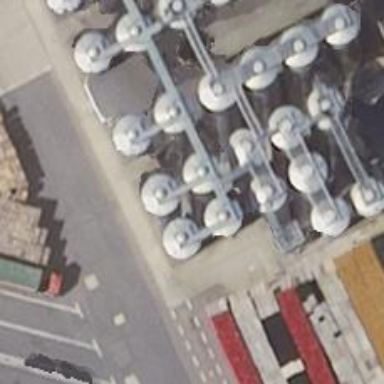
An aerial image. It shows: Storage tank that is man-made.